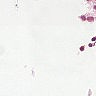
Metastatic tissue present: no